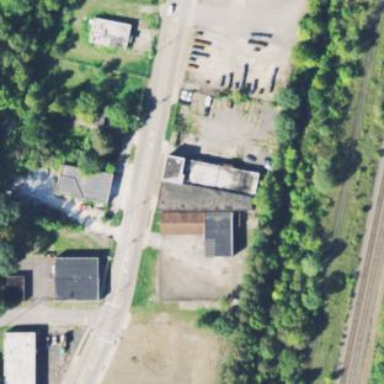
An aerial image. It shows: Industrial building.